Question: I trying to make such function in matlab

It must be an array of 'l_k' wheres 'k' 'from 1 to n' but however.
In code: 'x' - some vector(array), 'z' - scalar; in code 'w' is upper part of frac and 'g' is lower.
'''
function out_l = l_k(z, x)
%vychisleniia massiva l_k dlia chisla z
%x - uzly interpoliatsii
%z - znachenie dlia kotorog ovychisliaem znachenie polinoma
n = size(x);
w = 1;
g = 1;
out_l = zeros(n);
for k = 1:n
for j = 1:n
%vychislim w
for i=1:n
if((i ~= k) && (i ~= j))
w = w * (z - x(i));
end
end
%vychislim g
for i=1:n
if(i ~= k)
g = g * (x(k) - x(i));
end
end
end
out_l(k) = (w/g);
end
end
'''
The problem is - when it comes to this for cycles it's just exits after first time checking if statement! What's worng?
'''
%vychislim w
for i=1:n
if((i ~= k) && (i ~= j))
w = w * (z - x(i));
end
end
%vychislim g
for i=1:n
if(i ~= k)
g = g * (x(k) - x(i));
end
end
'''
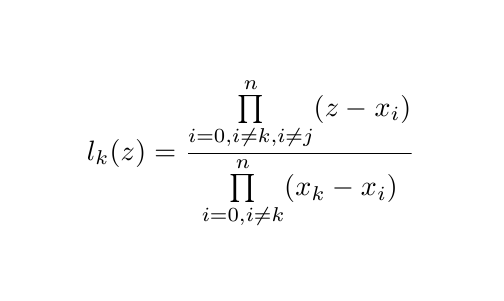
Answer: The line 'n = size(x);' doesn't make sense if you want the number of elements in 'n' ('size' returns a row vector of dimensions, not a scalar). Try 'n=numel(x);' instead.
I also see that you allocate your output data like this: 'out_l = zeros(n);', but you should be aware that it creates a nxn matrix, not an array as you may expect. Try 'out_l = zeros(1,n);' for a change.
And another advice: when in doubt, use the F1 key as often as possible. :-) The Matlab integrated help is very good at explaining Matlab stuff.